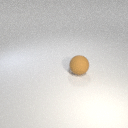
large brown rubber sphere